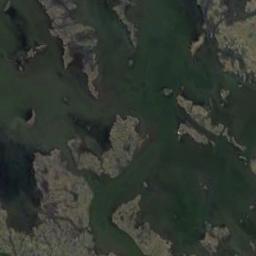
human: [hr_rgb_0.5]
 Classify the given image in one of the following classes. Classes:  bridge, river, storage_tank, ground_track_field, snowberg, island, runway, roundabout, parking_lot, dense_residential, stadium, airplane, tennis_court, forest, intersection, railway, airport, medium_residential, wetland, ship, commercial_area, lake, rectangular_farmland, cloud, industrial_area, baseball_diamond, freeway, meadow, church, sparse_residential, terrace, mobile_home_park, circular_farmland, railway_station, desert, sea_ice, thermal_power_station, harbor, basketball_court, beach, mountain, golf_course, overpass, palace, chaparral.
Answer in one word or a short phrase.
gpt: wetland